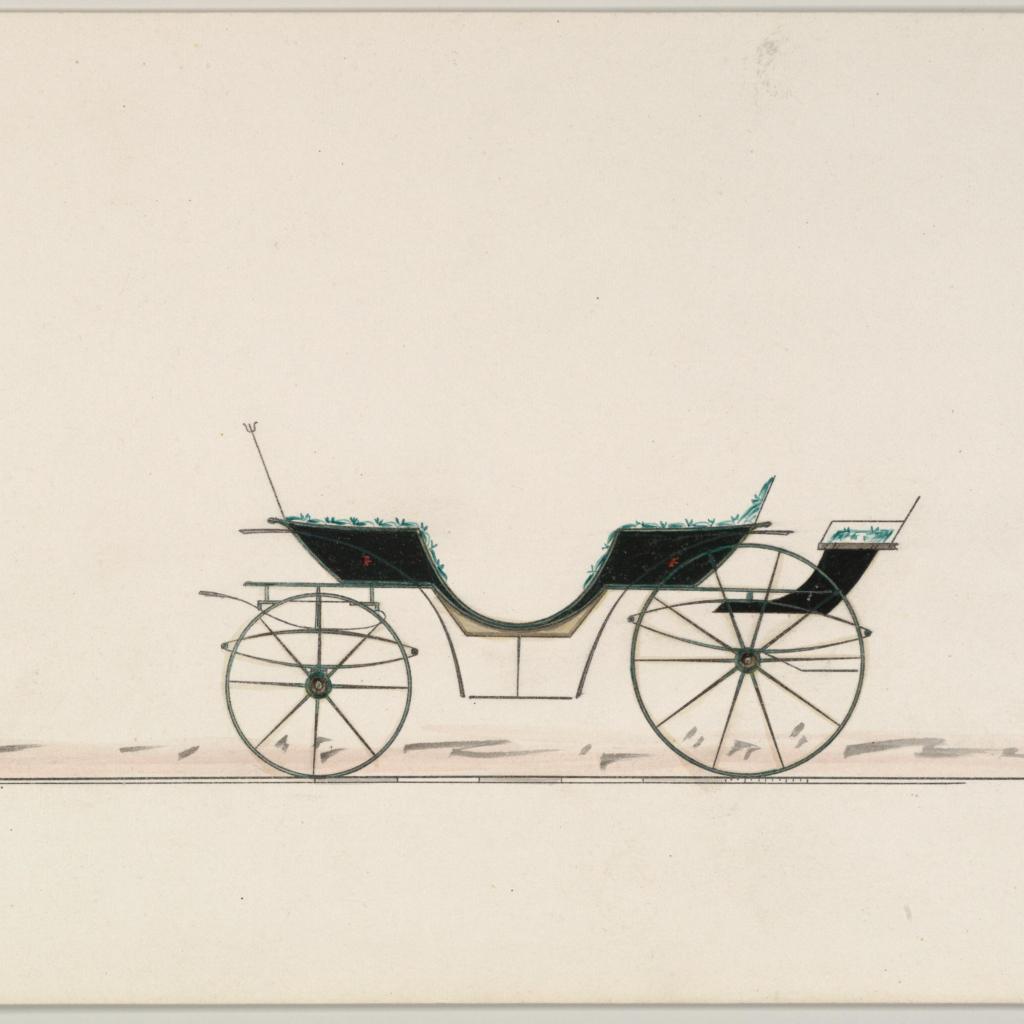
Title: Design for  Vis-à-vis
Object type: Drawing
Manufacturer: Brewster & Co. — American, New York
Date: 1850–70
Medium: Pen and black ink, watercolor and gouache with gum arabic
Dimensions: sheet: 6 x 8 1/2 in. (15.2 x 21.6 cm)
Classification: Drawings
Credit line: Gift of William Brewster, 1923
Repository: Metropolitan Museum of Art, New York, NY